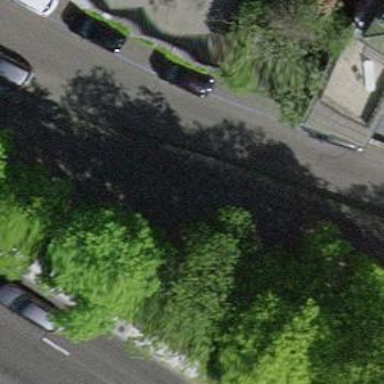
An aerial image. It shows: Retaining wall.